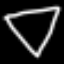
Label: diamond